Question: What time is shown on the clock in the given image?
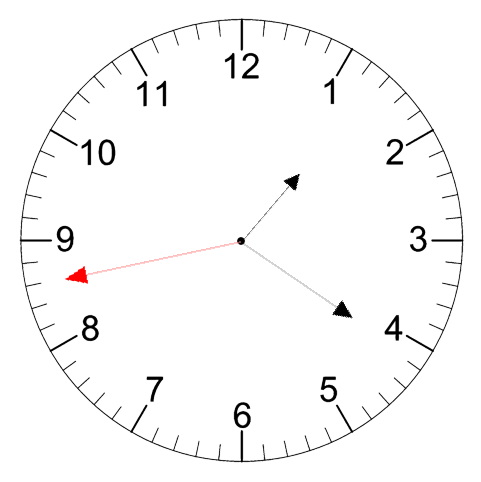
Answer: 01:20:43